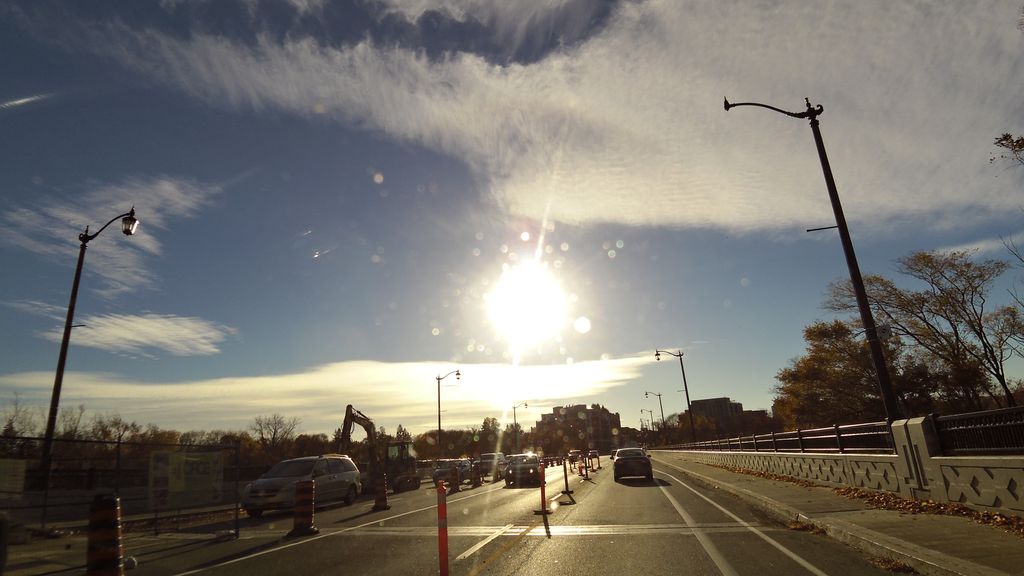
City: toronto